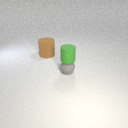
small gray rubber sphere in front of large brown rubber cylinder